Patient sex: M
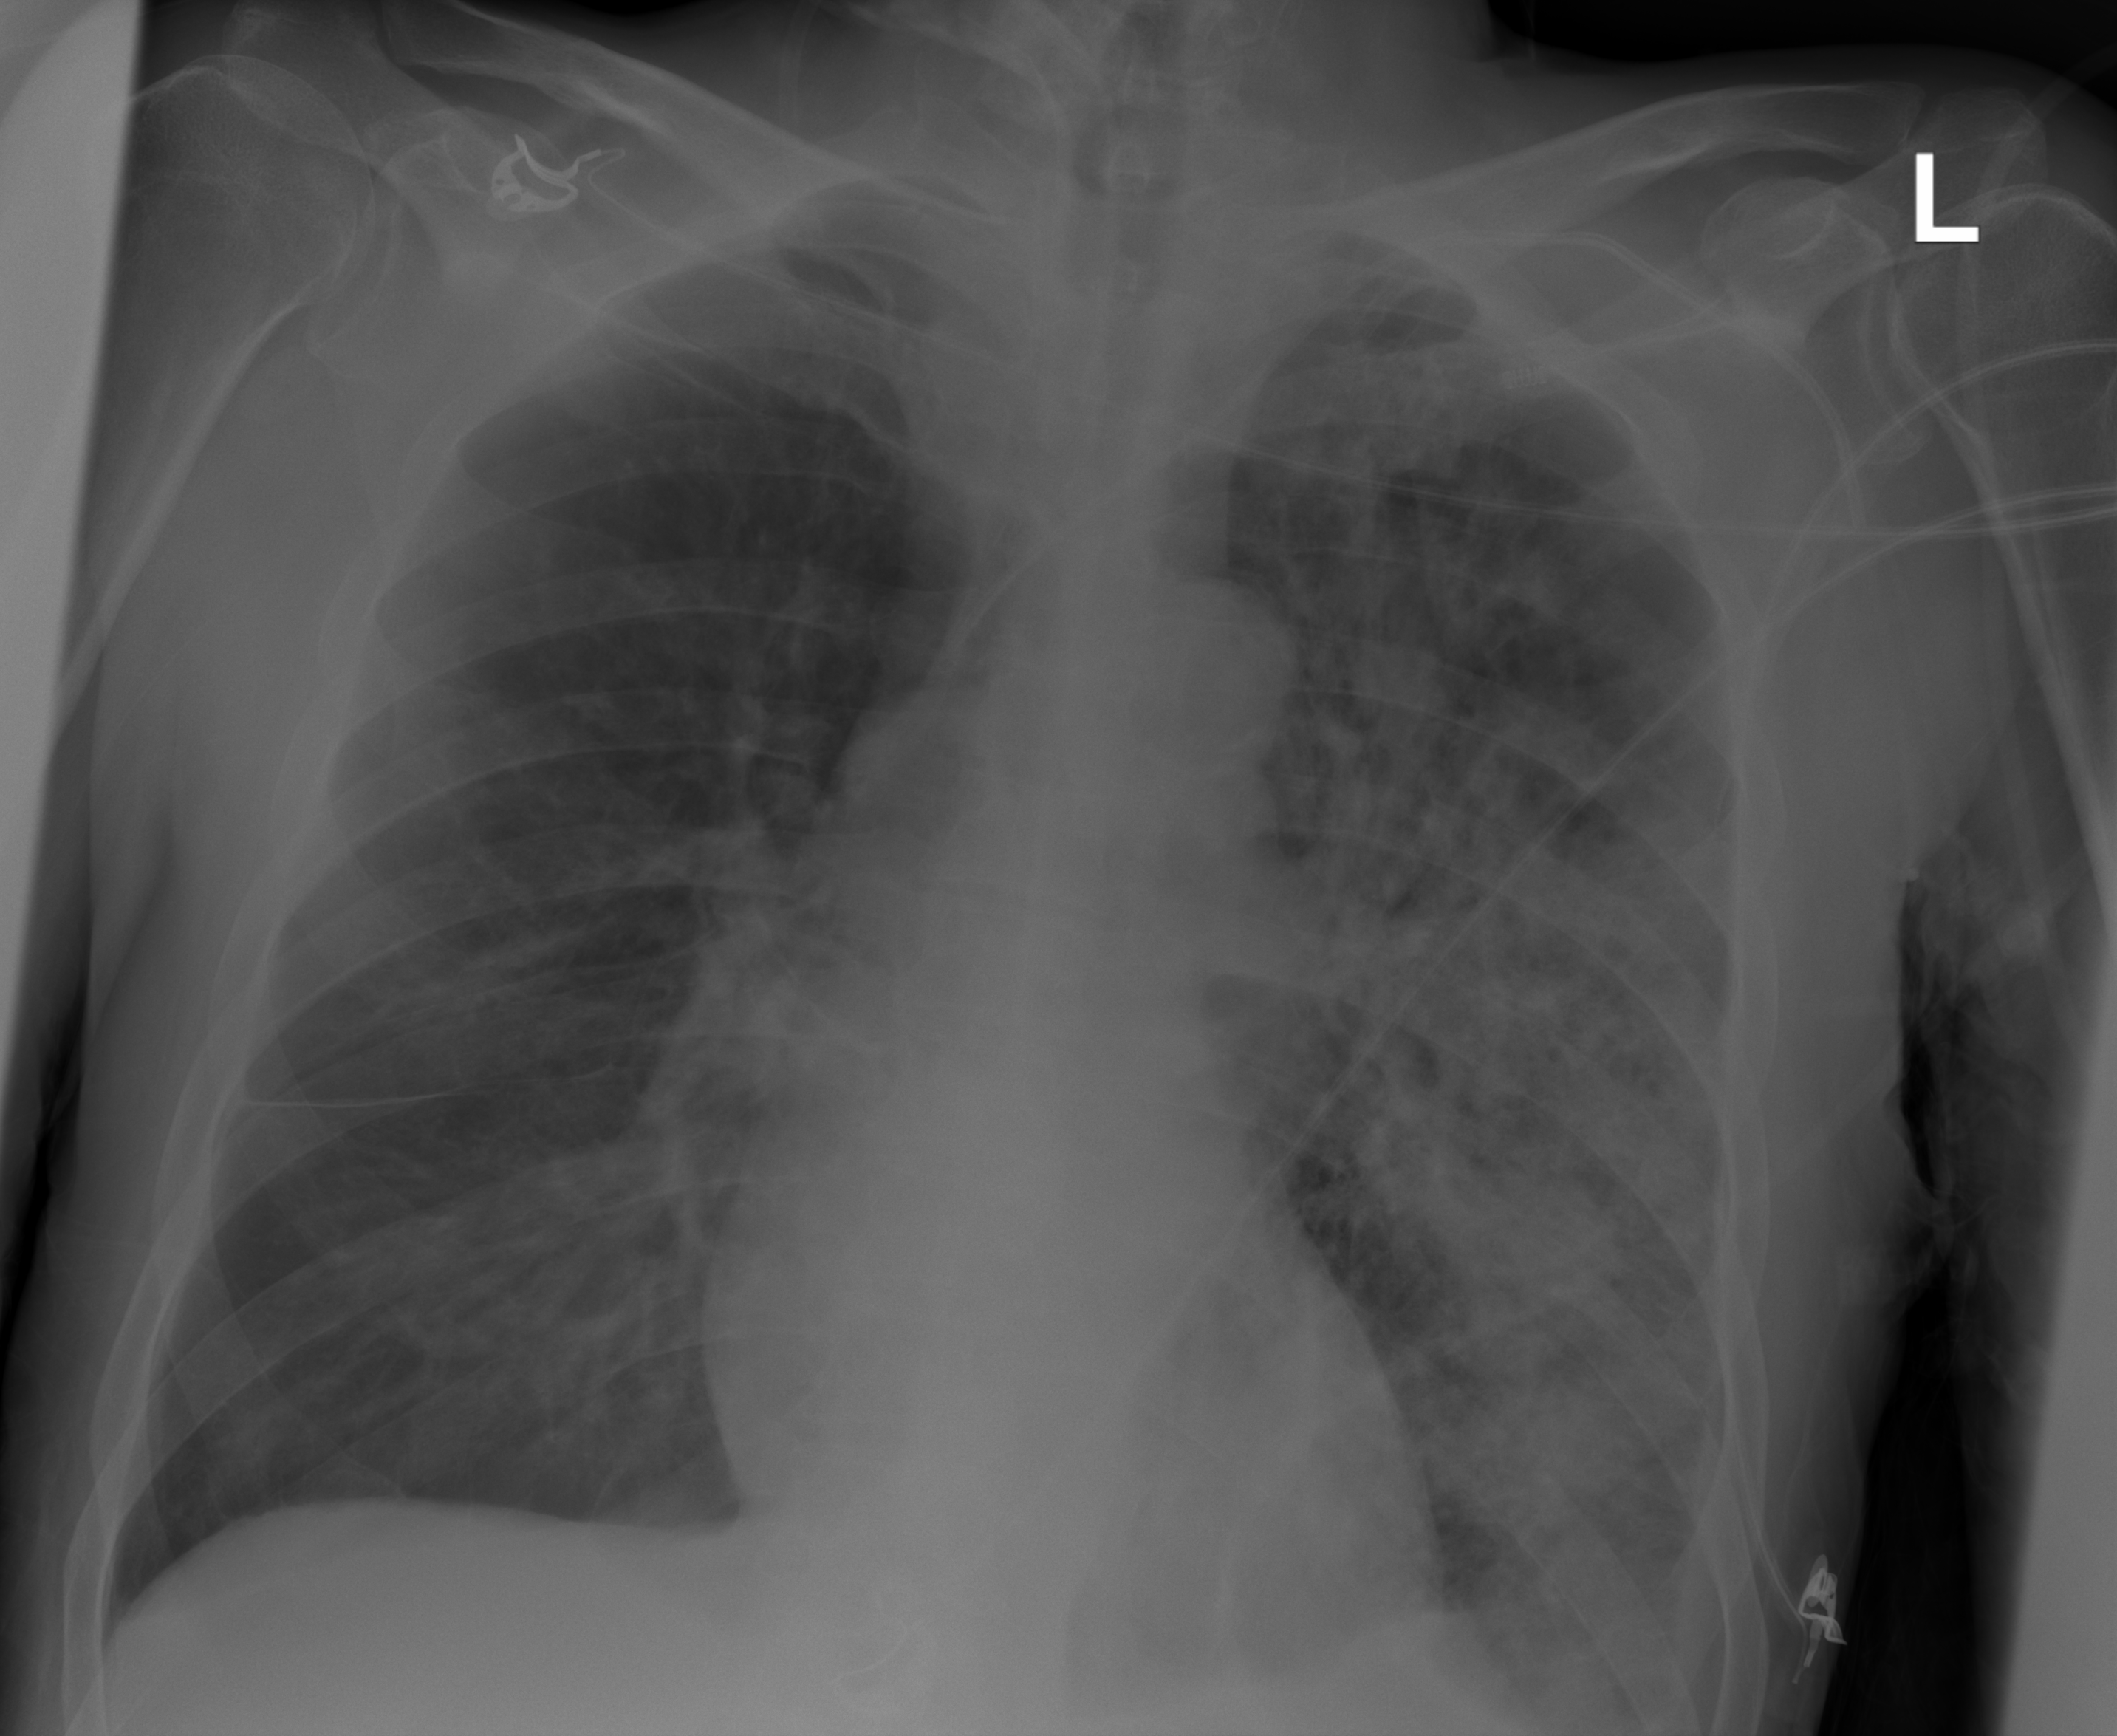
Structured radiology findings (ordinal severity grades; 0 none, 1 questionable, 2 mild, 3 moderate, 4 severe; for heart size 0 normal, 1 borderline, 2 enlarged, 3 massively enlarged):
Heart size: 0
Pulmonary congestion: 0
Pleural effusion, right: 0
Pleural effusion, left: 0
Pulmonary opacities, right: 2
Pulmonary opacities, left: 3
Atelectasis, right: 0
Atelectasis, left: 0